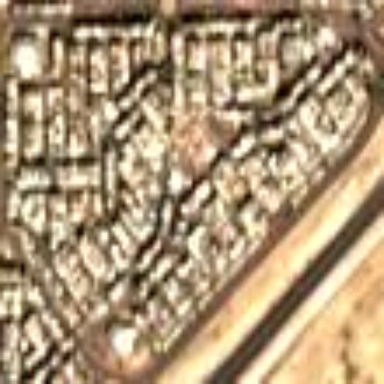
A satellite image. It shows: Residential area within neighborhood.